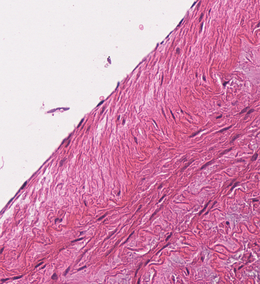
Tumor epithelial tissue: no
Tumor-associated stroma tissue: yes
Normal tissue: no